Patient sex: M
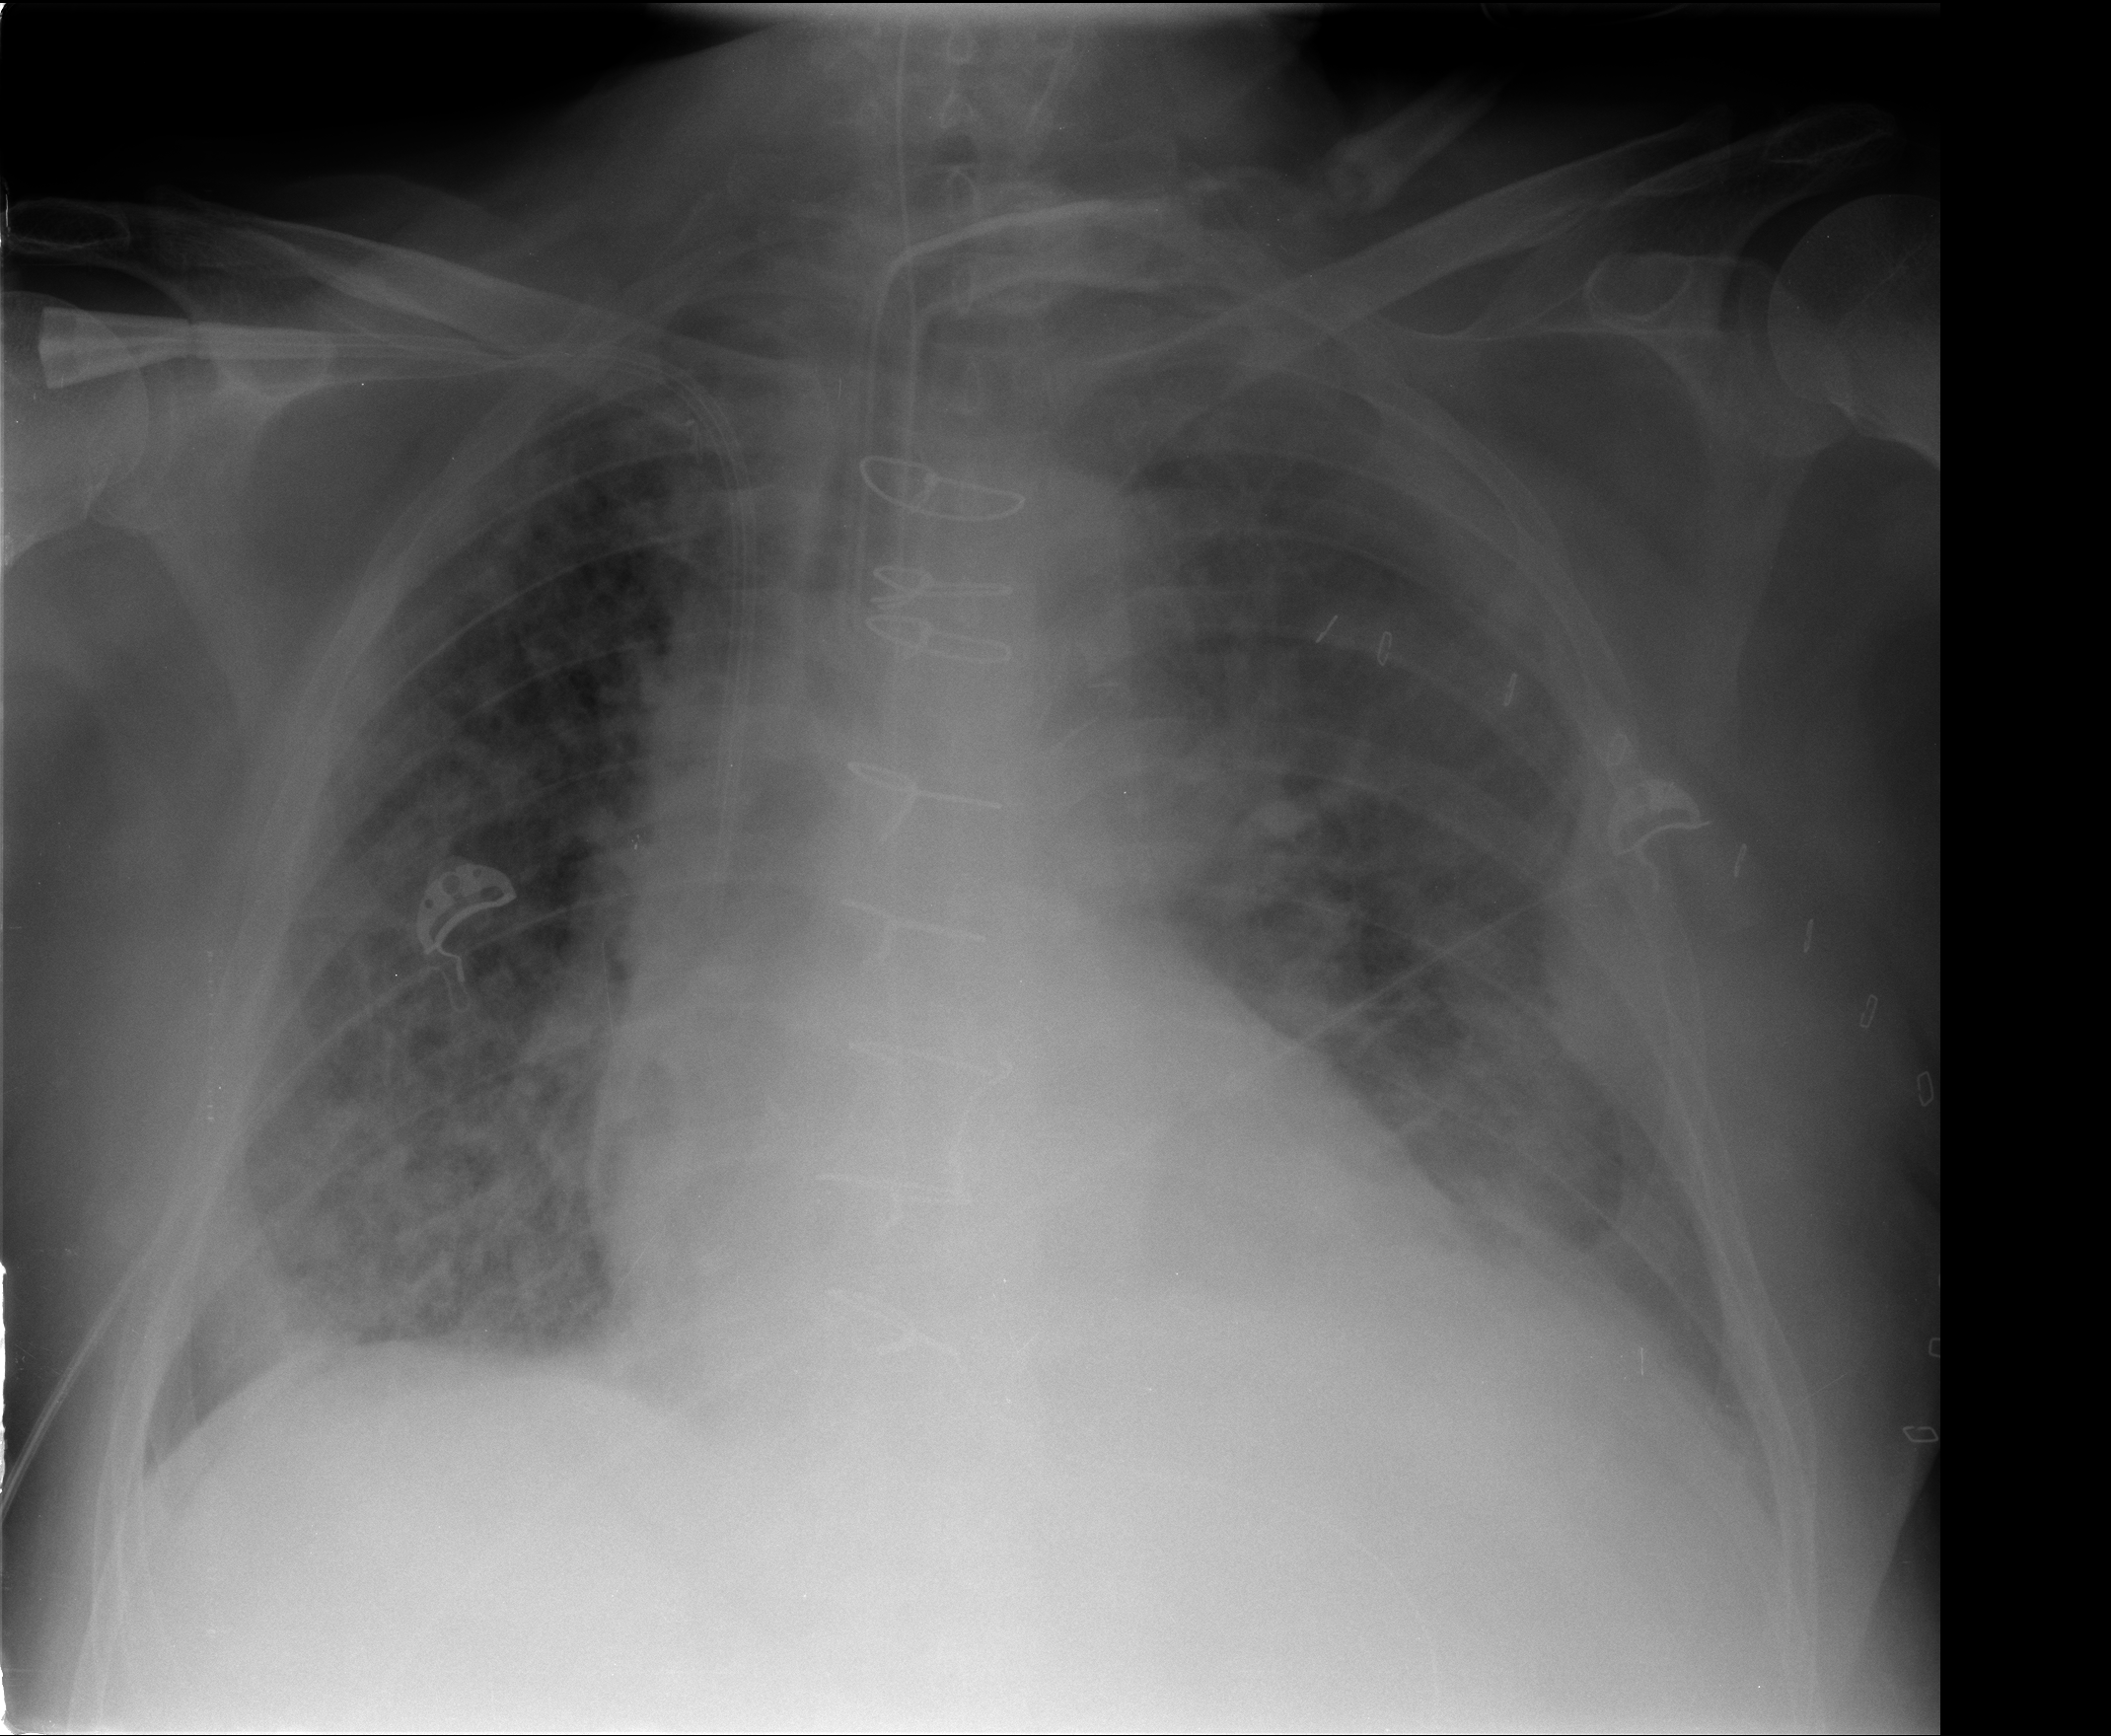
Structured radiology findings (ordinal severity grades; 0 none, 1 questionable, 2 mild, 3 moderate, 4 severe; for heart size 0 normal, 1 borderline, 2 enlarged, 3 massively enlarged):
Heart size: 1
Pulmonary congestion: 3
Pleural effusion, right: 2
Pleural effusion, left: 1
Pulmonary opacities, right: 3
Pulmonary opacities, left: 3
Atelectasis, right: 2
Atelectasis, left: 2